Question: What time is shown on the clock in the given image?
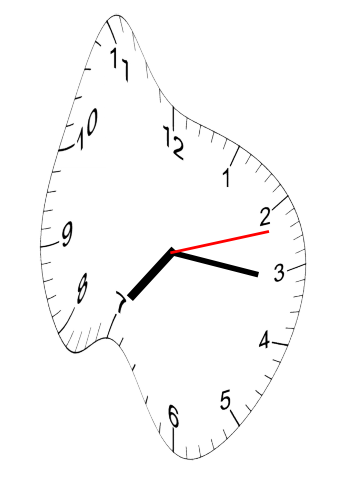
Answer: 07:16:12